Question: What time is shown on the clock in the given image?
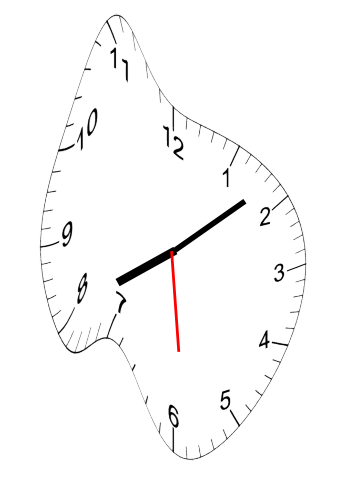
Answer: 08:08:29